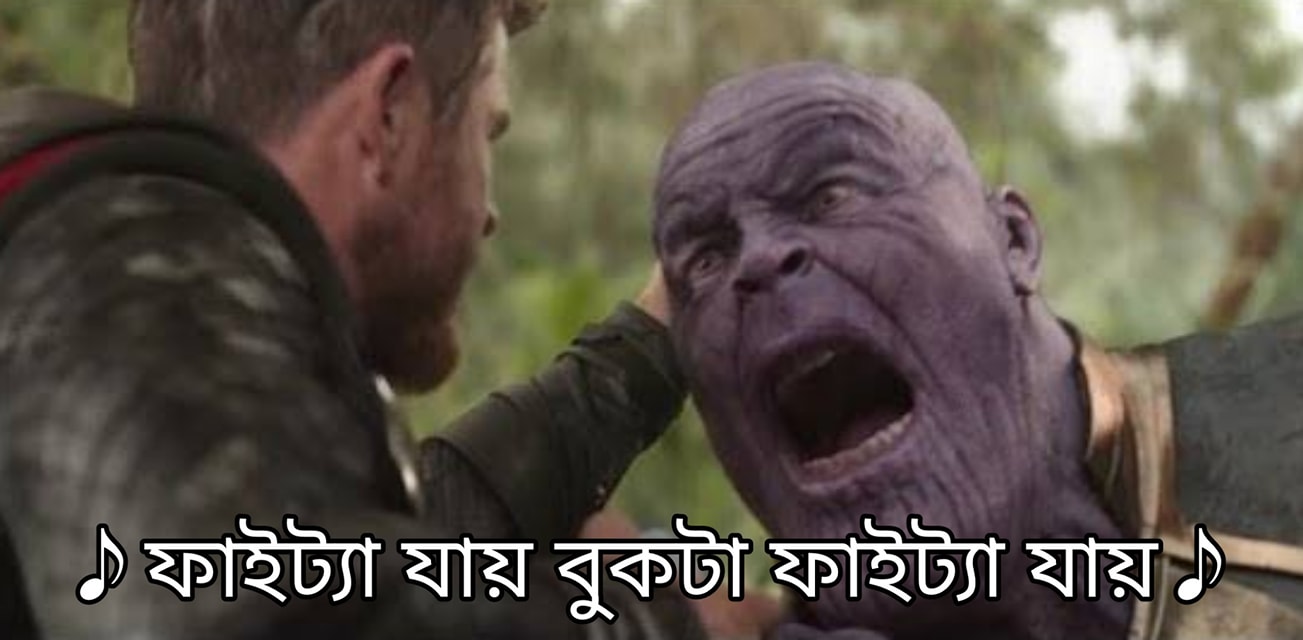
Caption: ফাইট্যা যায় বুকটা ফাইট্যা যায়
Label: non-hate